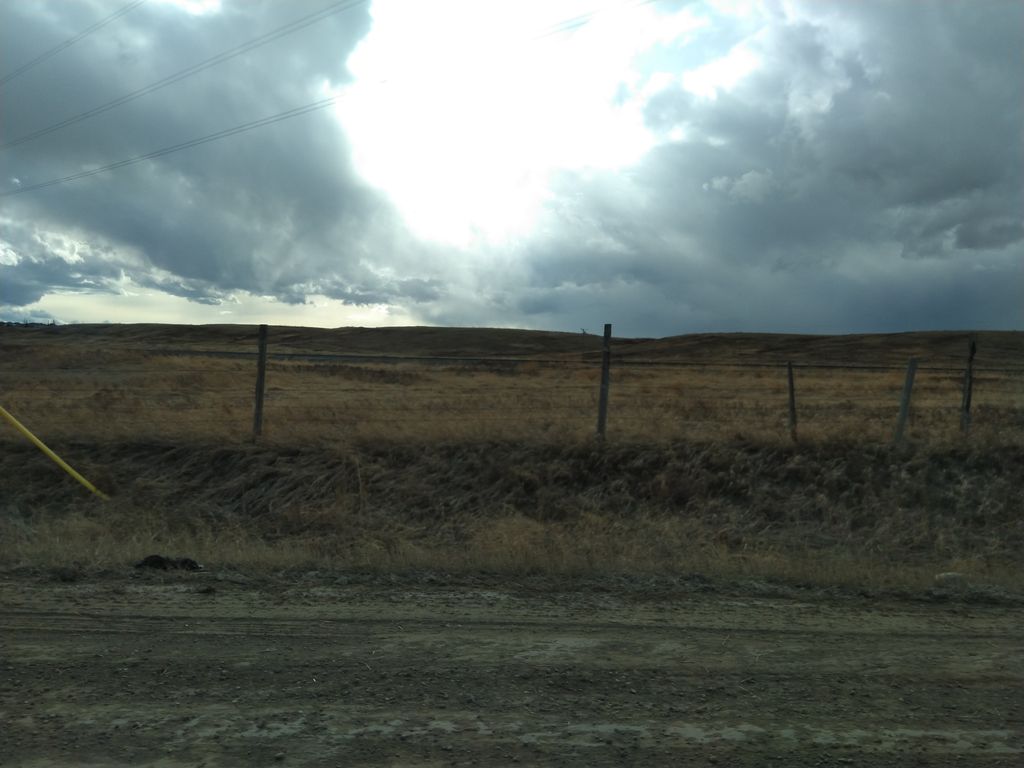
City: calgary